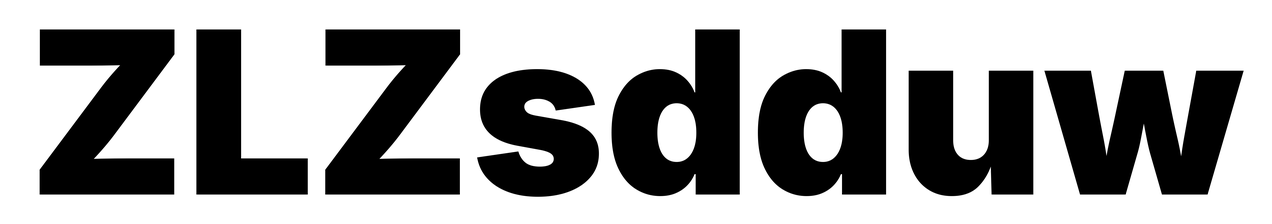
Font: Inter_Black